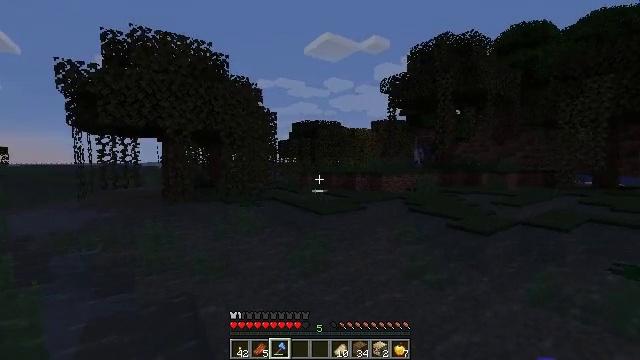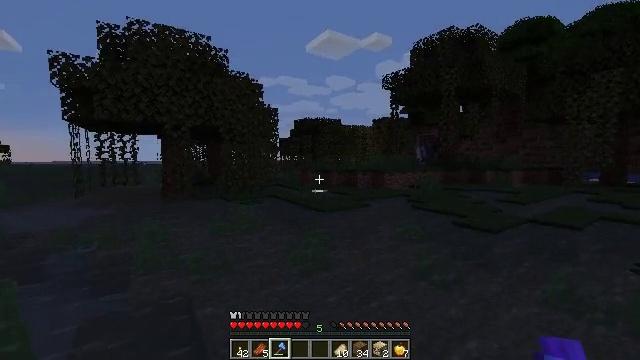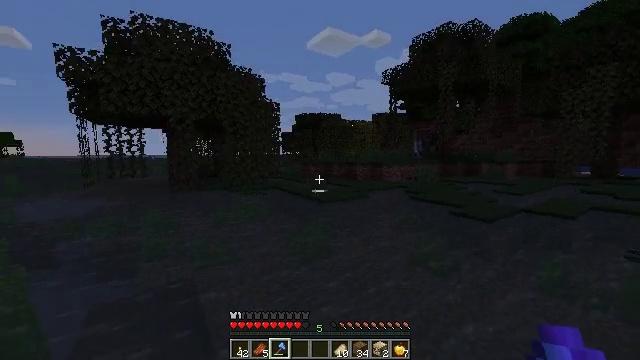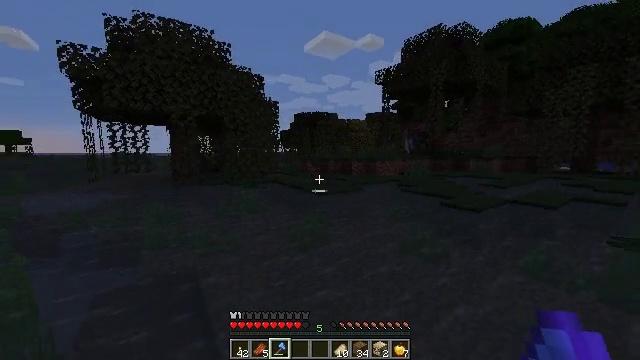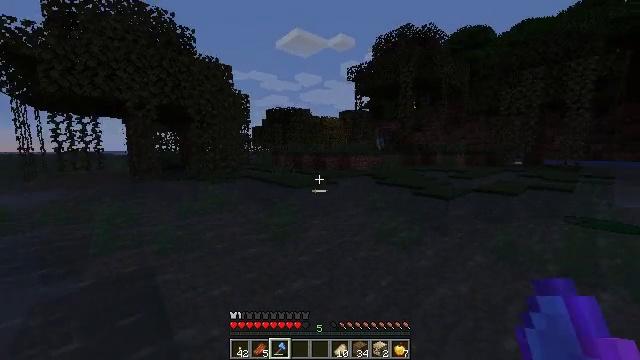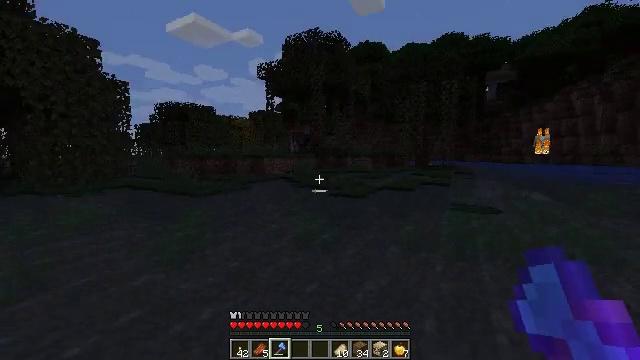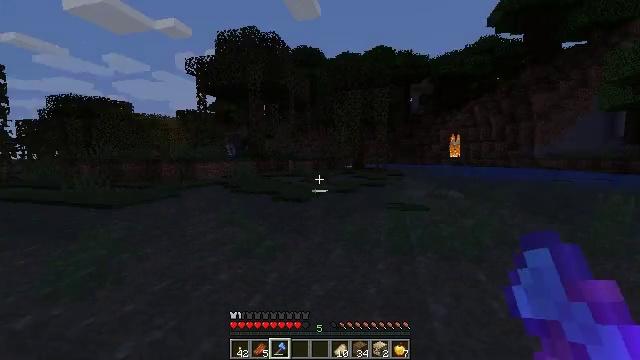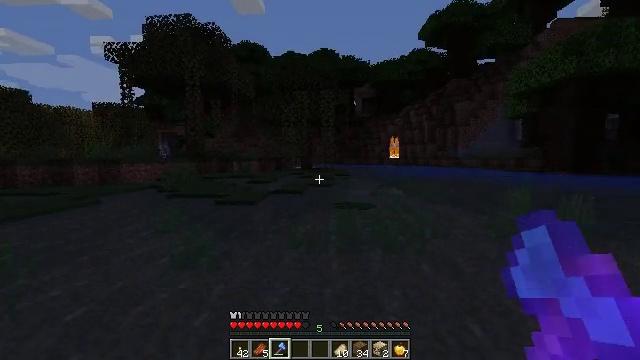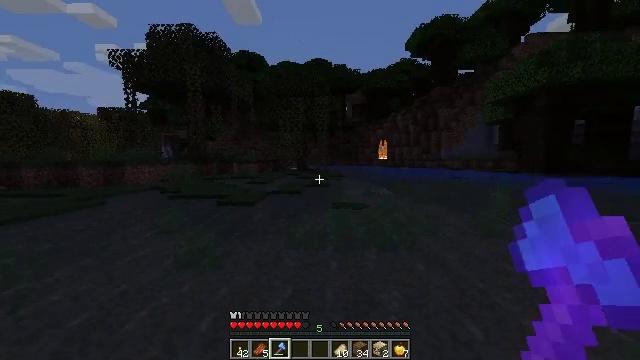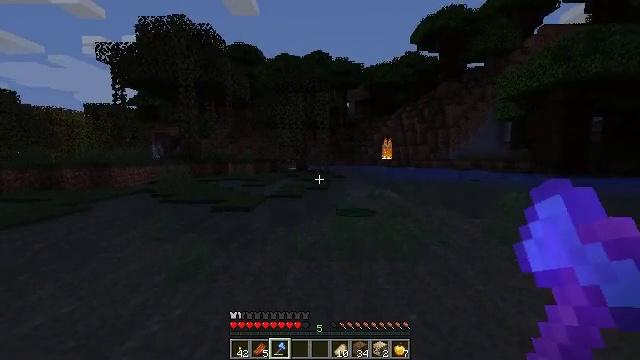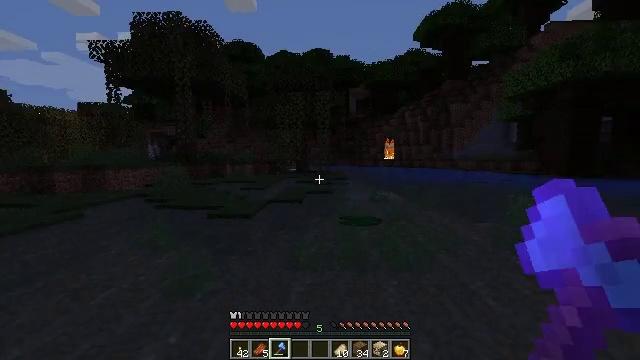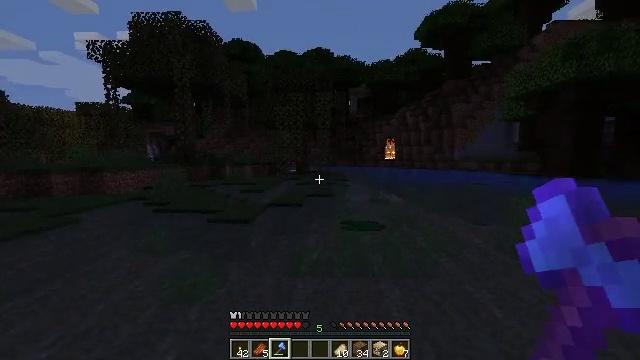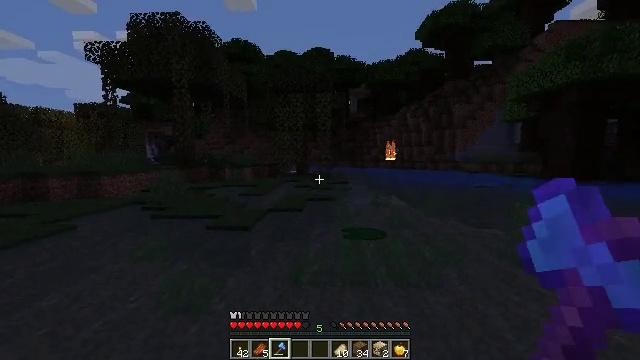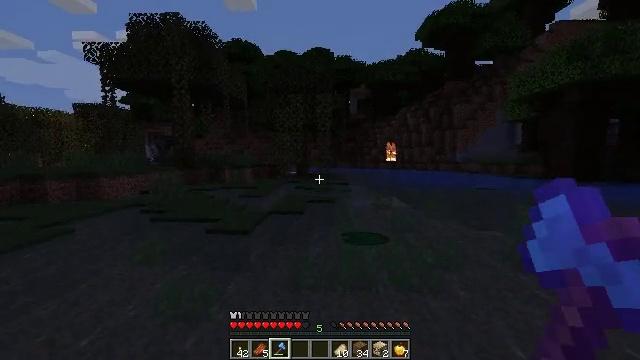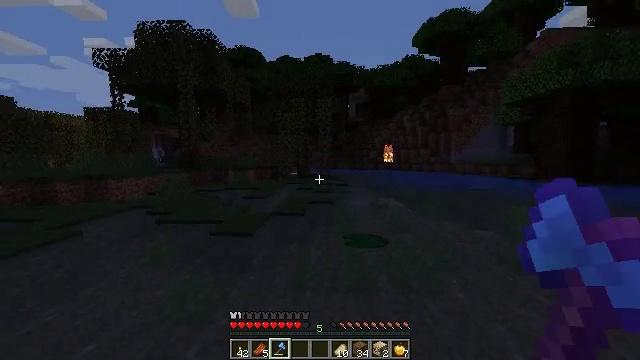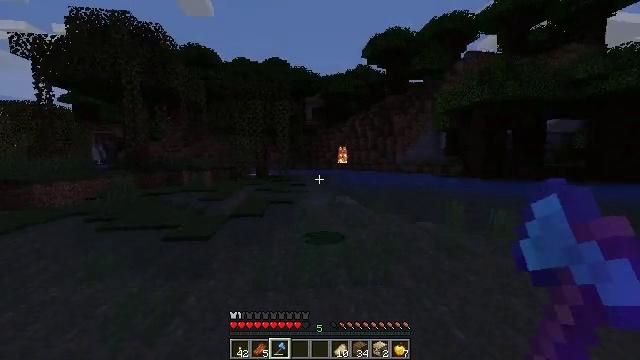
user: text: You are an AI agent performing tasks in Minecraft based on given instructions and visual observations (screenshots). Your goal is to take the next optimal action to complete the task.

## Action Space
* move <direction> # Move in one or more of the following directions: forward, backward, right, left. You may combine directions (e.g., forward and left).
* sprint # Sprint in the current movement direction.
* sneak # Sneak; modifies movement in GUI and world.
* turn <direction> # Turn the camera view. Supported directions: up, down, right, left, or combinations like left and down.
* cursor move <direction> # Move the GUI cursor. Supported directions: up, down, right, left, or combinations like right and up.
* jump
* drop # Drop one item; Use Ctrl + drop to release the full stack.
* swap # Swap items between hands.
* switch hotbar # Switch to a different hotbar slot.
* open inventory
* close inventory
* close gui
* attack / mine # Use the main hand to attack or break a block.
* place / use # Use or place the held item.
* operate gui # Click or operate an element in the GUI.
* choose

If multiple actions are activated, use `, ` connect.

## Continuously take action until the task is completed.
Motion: motion action
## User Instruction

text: Remove the lily pad floating on water.
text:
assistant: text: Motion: move forward, sprint
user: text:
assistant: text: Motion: move forward, sprint, turn down
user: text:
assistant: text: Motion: move forward, sprint, jump
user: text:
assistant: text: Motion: move forward, sprint, turn right, jump
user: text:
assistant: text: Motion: move forward, sprint, turn right and up, jump
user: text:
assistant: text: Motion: move forward, sprint, turn right, jump
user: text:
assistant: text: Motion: move forward, sprint, turn right, jump
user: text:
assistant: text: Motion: move forward, sprint, turn right, jump
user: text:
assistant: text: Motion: move forward, sprint, jump
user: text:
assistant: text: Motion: move forward, sprint, jump
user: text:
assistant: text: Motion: move forward, sprint, jump
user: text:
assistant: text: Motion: move forward, sprint, jump
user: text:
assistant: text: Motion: move forward, sprint, jump
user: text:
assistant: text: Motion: move forward and move left, sprint, jump
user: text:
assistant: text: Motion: move forward and move left, sprint, turn right, jump
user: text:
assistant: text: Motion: move forward and move left, sprint, turn right, jump
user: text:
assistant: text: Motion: move forward and move left, sprint, turn right and down, jump
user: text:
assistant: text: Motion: move forward and move left, sprint, turn right, jump
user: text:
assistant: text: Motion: move forward and move left, sprint, jump
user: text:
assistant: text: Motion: move forward and move left, sprint, jump
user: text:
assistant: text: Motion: move forward and move left, sprint, jump
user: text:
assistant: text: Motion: move forward and move left, sprint, jump
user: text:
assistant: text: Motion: move forward and move left, sprint, jump
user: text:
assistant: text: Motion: move forward and move left, sprint, jump
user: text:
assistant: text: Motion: move forward and move left, sprint, turn left, jump
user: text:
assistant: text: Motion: move forward and move left, sprint, turn left, jump
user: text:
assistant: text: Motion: move forward and move left, sprint, jump
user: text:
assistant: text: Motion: move forward and move left, sprint, jump
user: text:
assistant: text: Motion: move forward and move left, sprint, jump
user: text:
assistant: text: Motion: move forward and move left, sprint, jump